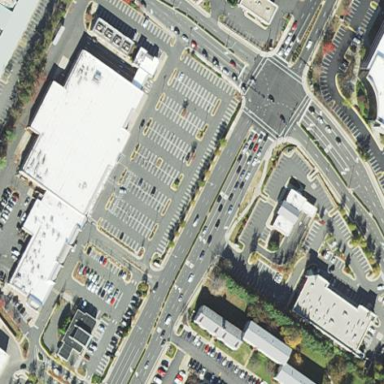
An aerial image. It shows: Retail area that is mall.